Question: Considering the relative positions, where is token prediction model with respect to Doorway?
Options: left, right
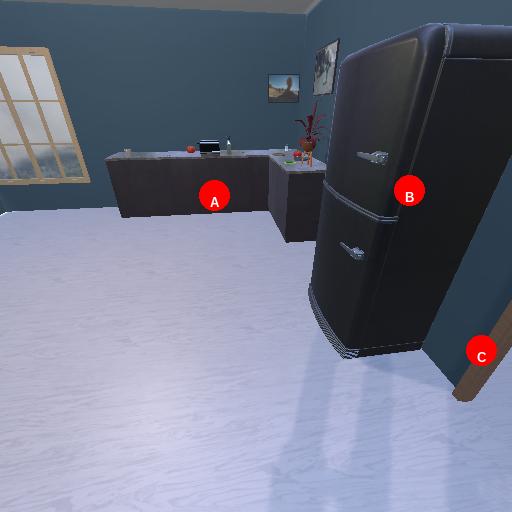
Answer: left